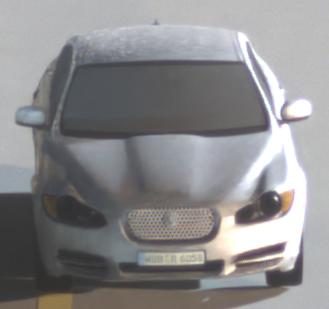
Make: Jaguar
Model: XF 3.0 V6
Detailed model: XF (X250) Limousine
Model produced from: 2010/02
Model produced until: 2010/10
Doors: 4
Color: white
Road condition: dry road
Daytime: night
Contrast: high contrast